Brain MRI, t1w sequence, axial 2D slice.
Patient: age 33, sex M, weight 90 kg, height 1.9 m
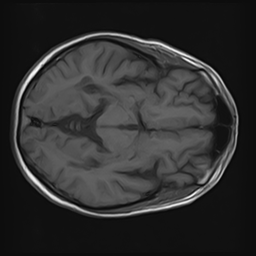